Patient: sex M, age 61
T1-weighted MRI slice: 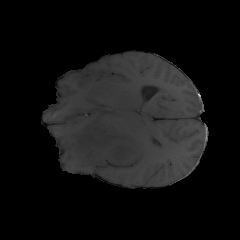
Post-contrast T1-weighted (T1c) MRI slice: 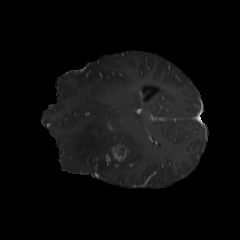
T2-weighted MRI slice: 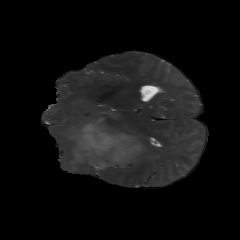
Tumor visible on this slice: yes
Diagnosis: Glioblastoma, IDH-wildtype
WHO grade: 4